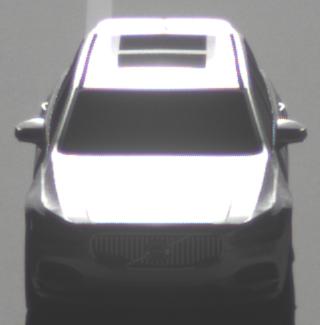
Make: Volvo
Model: V90
Detailed model: -
Model produced from: 2016
Model produced until: 2020
Doors: 5
Color: white
Road condition: dry road
Daytime: morning or afternoon
Contrast: high contrast